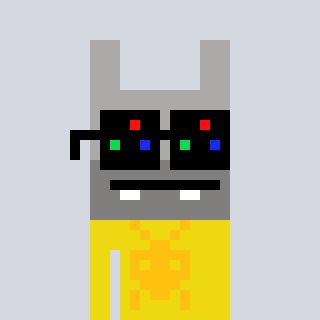
a pixel art character with square black sunglasses, a rabbit-shaped head and a yellow-colored body on a cool background